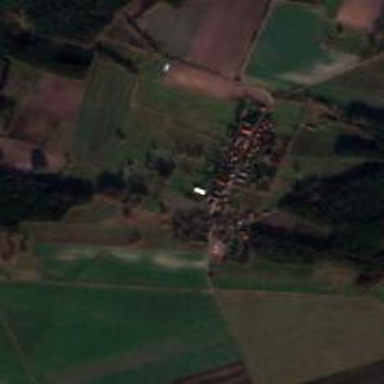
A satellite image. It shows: Village.